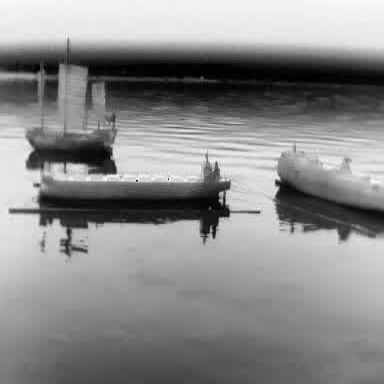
There are three objects shown in the infrared image, including a sailboat, a liner, and a container_ship.